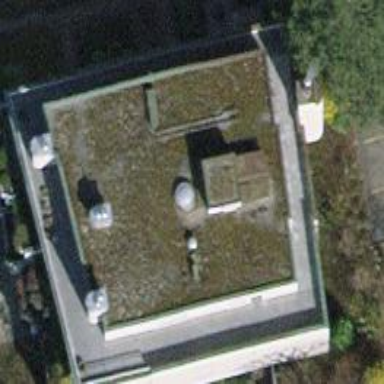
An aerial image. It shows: Balcony as part of building.